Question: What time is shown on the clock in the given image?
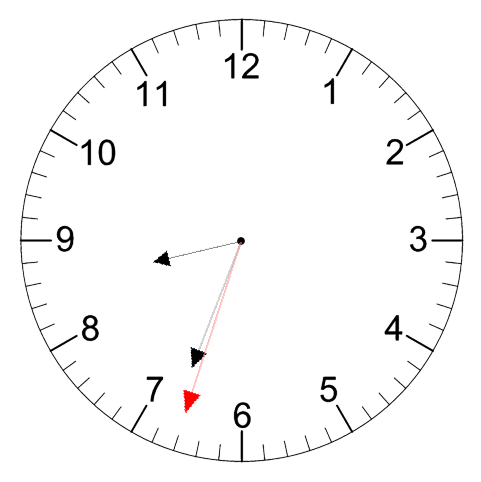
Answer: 08:33:33